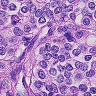
Metastatic tissue present: yes